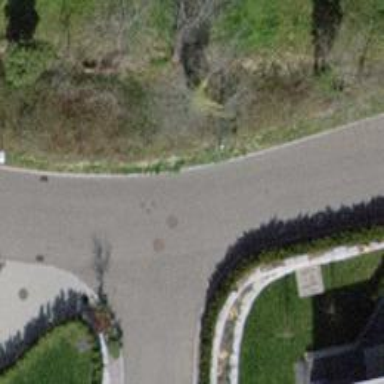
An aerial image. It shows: Unclassified road with asphalt surface and no sidewalk.